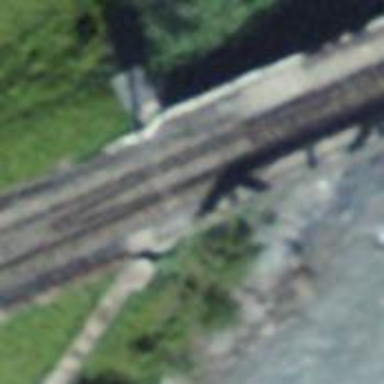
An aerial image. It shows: Bridge with single railway track electrified by contact line.